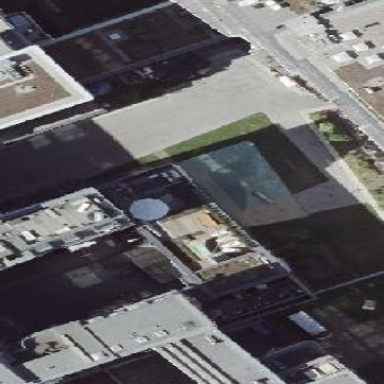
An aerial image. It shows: Office building.